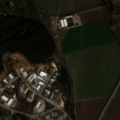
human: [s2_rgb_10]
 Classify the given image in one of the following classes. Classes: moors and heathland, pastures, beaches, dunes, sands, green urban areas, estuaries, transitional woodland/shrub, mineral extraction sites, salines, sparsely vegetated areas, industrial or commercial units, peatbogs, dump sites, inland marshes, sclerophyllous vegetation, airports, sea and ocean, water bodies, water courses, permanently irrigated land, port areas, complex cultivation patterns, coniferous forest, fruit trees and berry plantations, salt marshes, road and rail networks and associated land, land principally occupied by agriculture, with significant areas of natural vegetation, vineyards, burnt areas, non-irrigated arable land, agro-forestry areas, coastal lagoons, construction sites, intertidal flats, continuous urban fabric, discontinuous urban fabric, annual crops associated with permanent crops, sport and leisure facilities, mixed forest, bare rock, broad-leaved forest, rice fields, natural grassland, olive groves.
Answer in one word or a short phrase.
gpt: industrial or commercial units, permanently irrigated land, annual crops associated with permanent crops, broad-leaved forest